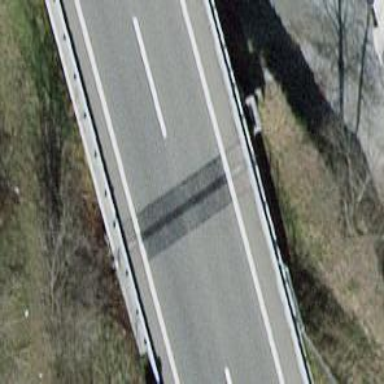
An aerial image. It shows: Motorway bridge.